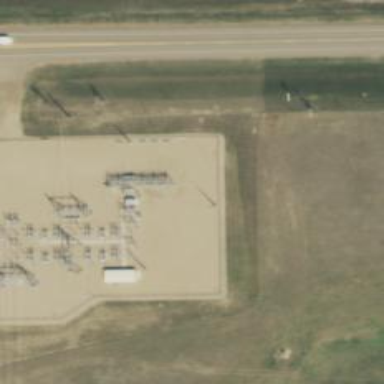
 serving as tower to safeguard against lightning strikes."